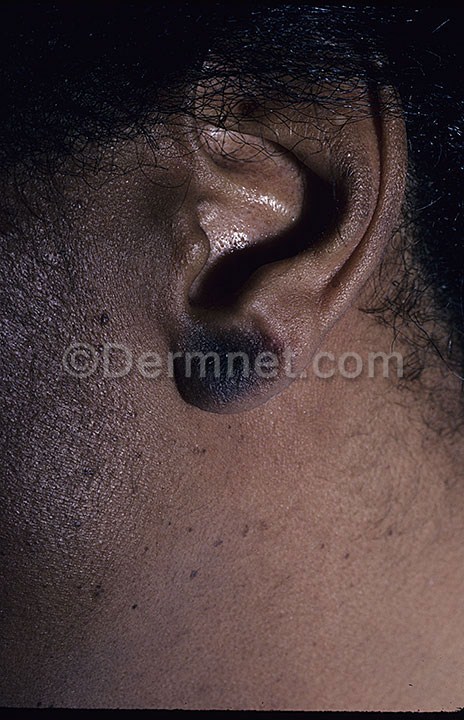
Disease: Poison Ivy Photos and other Contact Dermatitis